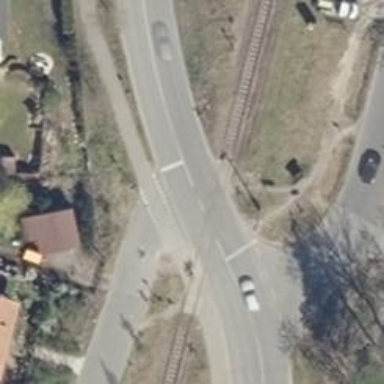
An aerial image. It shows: Uncontrolled railway level crossing.